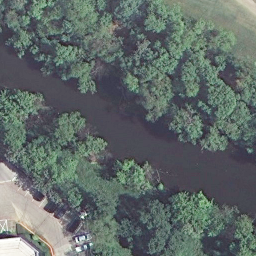
Label: river